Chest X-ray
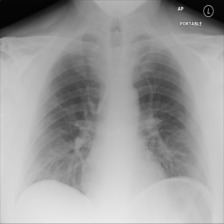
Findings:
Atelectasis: negative
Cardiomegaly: negative
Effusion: negative
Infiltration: negative
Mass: negative
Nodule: negative
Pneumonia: negative
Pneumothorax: negative
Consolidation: negative
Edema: negative
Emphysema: negative
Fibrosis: negative
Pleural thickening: negative
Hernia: negative